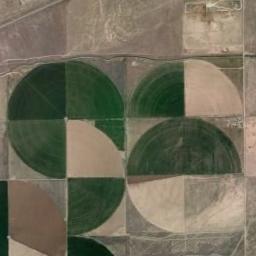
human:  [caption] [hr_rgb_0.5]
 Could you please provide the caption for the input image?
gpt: There are some half of green circle farmland in the bare land .

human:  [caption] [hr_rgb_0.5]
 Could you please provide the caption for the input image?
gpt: The circular farmland in the upper left corner is the largest .

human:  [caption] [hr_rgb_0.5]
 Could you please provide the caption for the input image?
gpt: Several green-khaki circular farmlands are on the wasteland .

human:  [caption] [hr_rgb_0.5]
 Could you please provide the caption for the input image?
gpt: A few green and tan mixed circular fields with full, Semi and semi-circle shapes .

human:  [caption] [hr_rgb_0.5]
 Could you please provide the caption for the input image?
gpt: There are some circular farmlands and rectangle farmlands .